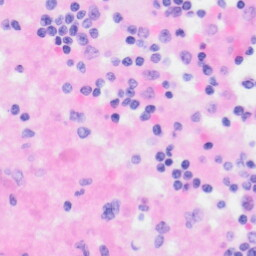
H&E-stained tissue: Kidney